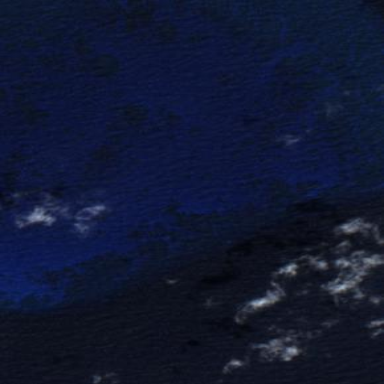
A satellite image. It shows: Beautiful reef in its natural state.